Chest X-ray. View position: PA
Patient age: 64
Patient sex: M
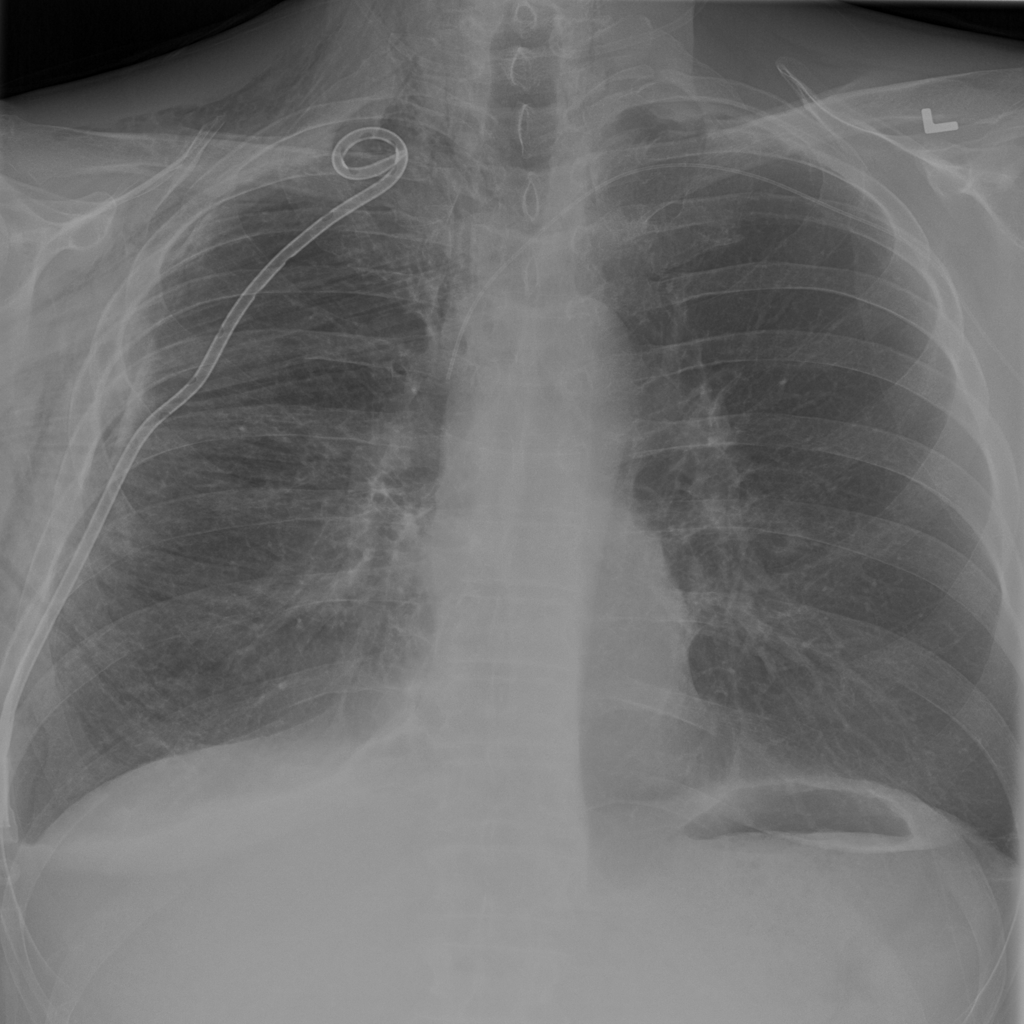
Finding: Pneumothorax